Question: In my application I am displaying a list of tables with huge data. All of the tables may not fit in the window, we need to scroll to see the bottom tables. Here I need expand/collapse nature to the tables. User may select which tables he would like to see among all of the tables. This is my sample screen shot of the application.

How can I do it?
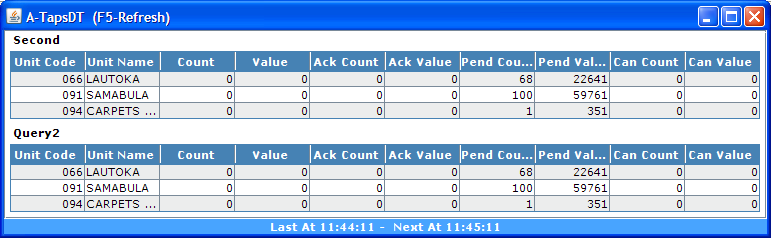
Answer: '''
public DesignGridTest(){
JFrame frame = new JFrame("Example 1");
frame.setDefaultCloseOperation(JFrame.EXIT_ON_CLOSE);
JPanel masterpanel = new JPanel();
DesignGridLayout masterlayout = new DesignGridLayout(masterpanel);
JCheckBox chk1 = new JCheckBox("Check Box1");
masterlayout.row().left().add(chk1);
JPanel panel1 = new JPanel();
JTable table1 = new JTable();
table1.setModel(new javax.swing.table.DefaultTableModel(
new Object [][] {
{null, null, null, null},
{null, null, null, null},
{null, null, null, null},
{null, null, null, null}
},
new String [] {
"Title 1", "Title 2", "Title 3", "Title 4"
}
));
panel1.add(table1);
final IRow row1 = masterlayout.row().grid().add(panel1);
chk1.setSelected(true);
chk1.addItemListener(new ItemListener()
{
@Override public void itemStateChanged(ItemEvent event)
{
if (event.getStateChange() == ItemEvent.SELECTED)
row1.show();
else
row1.hide();
frame.pack();
}
});
frame.add(masterpanel);
frame.pack();
frame.setVisible(true);
}
public static void main(String a[]){new DesignGridTest();}
'''
Add panels(panel1,panel2..) to 'masterlayout' to get your desired look